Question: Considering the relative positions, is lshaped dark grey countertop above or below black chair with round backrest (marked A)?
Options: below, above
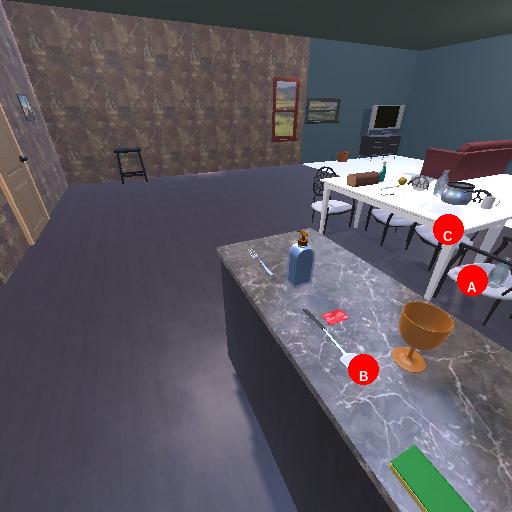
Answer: below